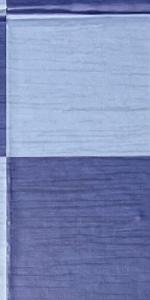
Label: Empty